Question: I have an ArrayList of object which is type of the cd. I want to add all the objects to the JList and show the field of name to the user. I can add the String type to the JList but what about specific field of the object?
CD is:
'''
class CD{
public CD(String n){name = n;}
private String name;
public String getName(){return name;}
public void setName(String n){name = n;}
}
'''
ArrayList is:
'''
ArrayList<CD> myList = new ArrayList<CD>();
'''
And now I want to add myList to a JList:
'''
JList list = new JList(myList);
panel.add(list);
JScrollPane scrol = new JScrollPane(list);
frame.add(scrol,BorderLayout.EAST);
frame.add(panel);
frame.setVisible(true);
'''
First of all, is this way correct? Secondly how can I show the user name field of the object in the list? my desired interface is :

The left side is the name of my object!
Thanks in advance.
Bernard
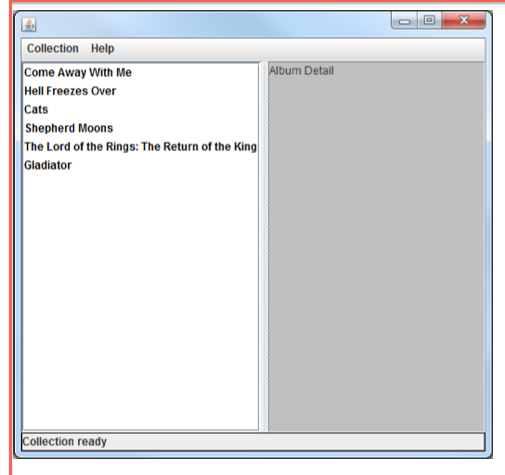
Answer: Use a custom renderer based on the DefaultListCellRenderer:
'''
import java.awt.Component;
import java.util.ArrayList;
import java.util.List;
import java.util.Vector;
import javax.swing.DefaultListCellRenderer;
import javax.swing.JFrame;
import javax.swing.JLabel;
import javax.swing.JList;
import javax.swing.JScrollPane;
import javax.swing.SwingUtilities;
public class TestJList {
class CD {
public CD(String n) {
name = n;
}
private String name;
public String getName() {
return name;
}
public void setName(String n) {
name = n;
}
}
protected void initUI() {
List<CD> cds = new ArrayList<CD>();
cds.add(new CD("MJ - Bad"));
cds.add(new CD("Mozart - Concerto 123"));
cds.add(new CD("Nadeah - Odile"));
JFrame frame = new JFrame(TestJList.class.getSimpleName());
frame.setDefaultCloseOperation(JFrame.EXIT_ON_CLOSE);
JList list = new JList(new Vector<CD>(cds));
list.setVisibleRowCount(10);
list.setCellRenderer(new DefaultListCellRenderer() {
@Override
public Component getListCellRendererComponent(JList<?> list, Object value, int index, boolean isSelected, boolean cellHasFocus) {
Component renderer = super.getListCellRendererComponent(list, value, index, isSelected, cellHasFocus);
if (renderer instanceof JLabel && value instanceof CD) {
// Here value will be of the Type 'CD'
((JLabel) renderer).setText(((CD) value).getName());
}
return renderer;
}
});
frame.add(new JScrollPane(list));
frame.pack();
frame.setVisible(true);
}
public static void main(String[] args) {
SwingUtilities.invokeLater(new Runnable() {
@Override
public void run() {
new TestJList().initUI();
}
});
}
}
'''